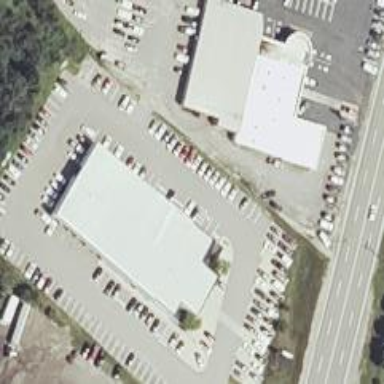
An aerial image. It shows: Building that houses car shop.